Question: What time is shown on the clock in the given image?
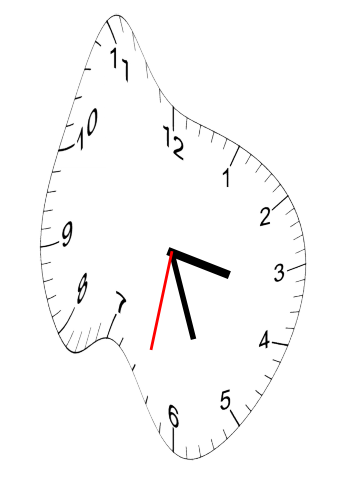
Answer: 03:26:32